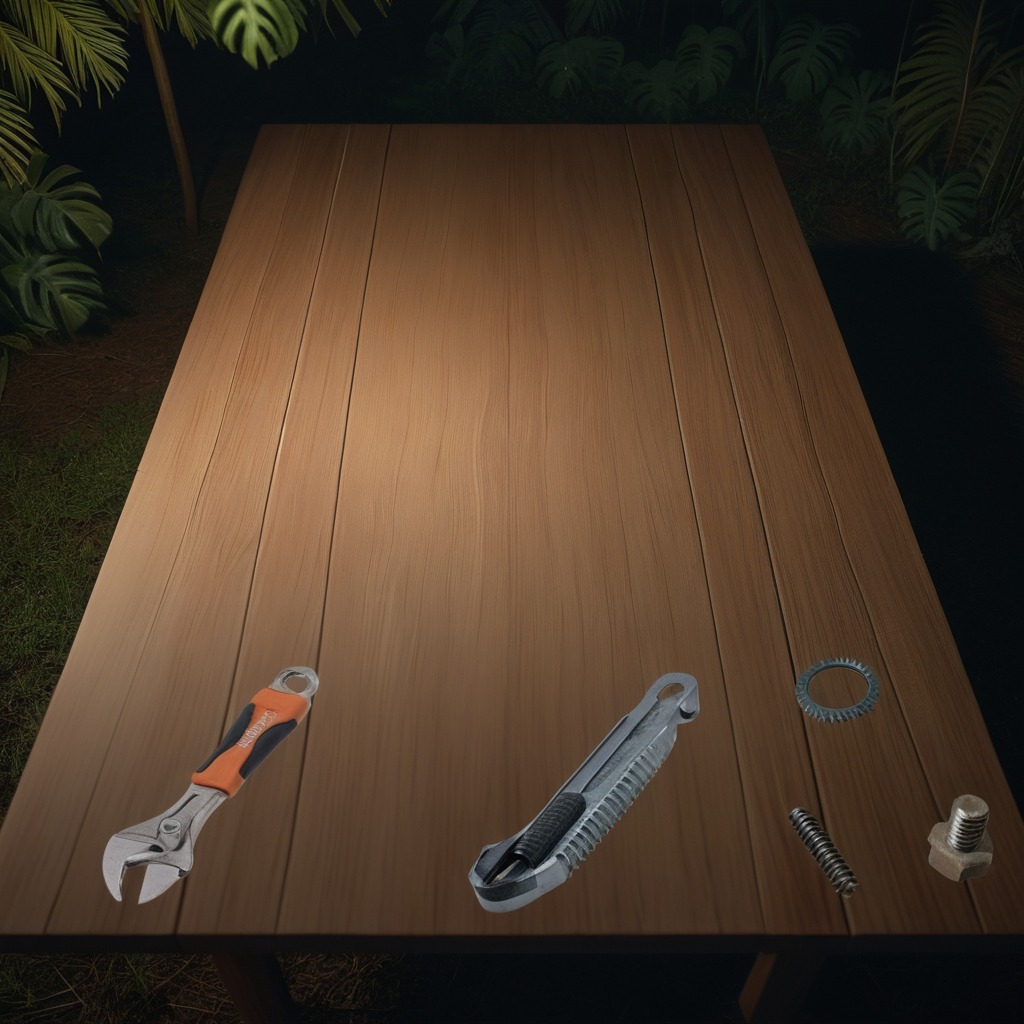
A utility knife, a flat metal washer, a metal machine screw, a coiled metal spring, and a wrench are lying on the wooden table inside a jungle field workshop tent at night.